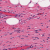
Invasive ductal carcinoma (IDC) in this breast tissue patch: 0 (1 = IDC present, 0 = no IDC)